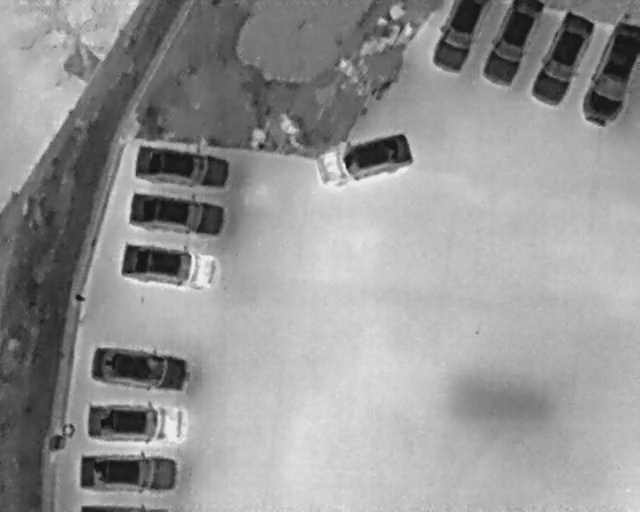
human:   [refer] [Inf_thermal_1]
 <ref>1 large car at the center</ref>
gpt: <box>[[53, 21, 60, 41, 164]]</box>

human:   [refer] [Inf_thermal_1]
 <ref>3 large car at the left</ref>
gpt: <box>[[25, 23, 31, 41, 8], [24, 32, 30, 51, 6], [22, 42, 29, 61, 6]]</box>

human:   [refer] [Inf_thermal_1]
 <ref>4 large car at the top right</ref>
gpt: <box>[[65, 1, 77, 12, 2], [72, 2, 86, 15, 2], [80, 7, 95, 15, 25], [86, 8, 103, 20, 2]]</box>